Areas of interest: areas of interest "Dongguan Tian'an Digital City, Building D2"
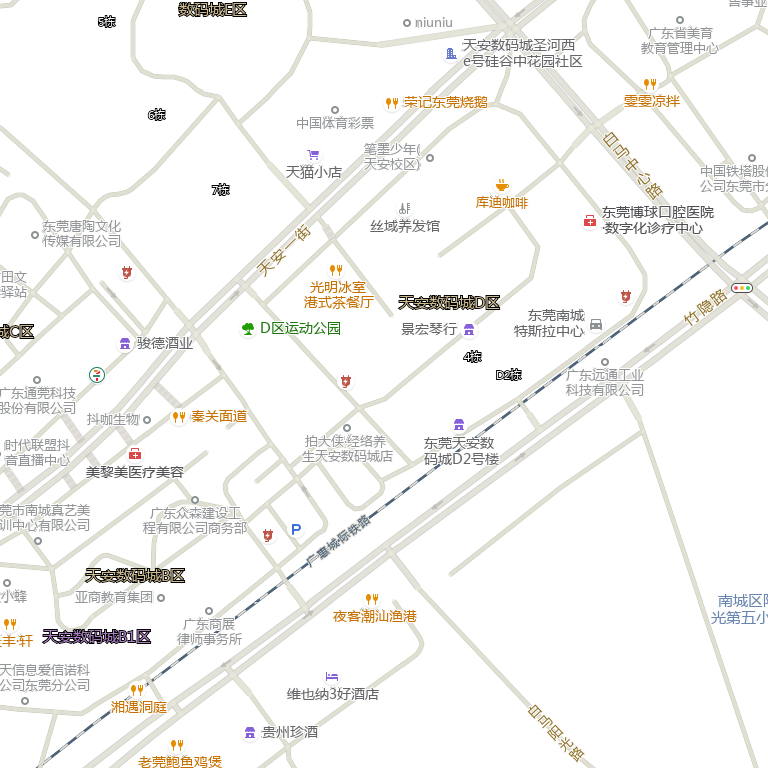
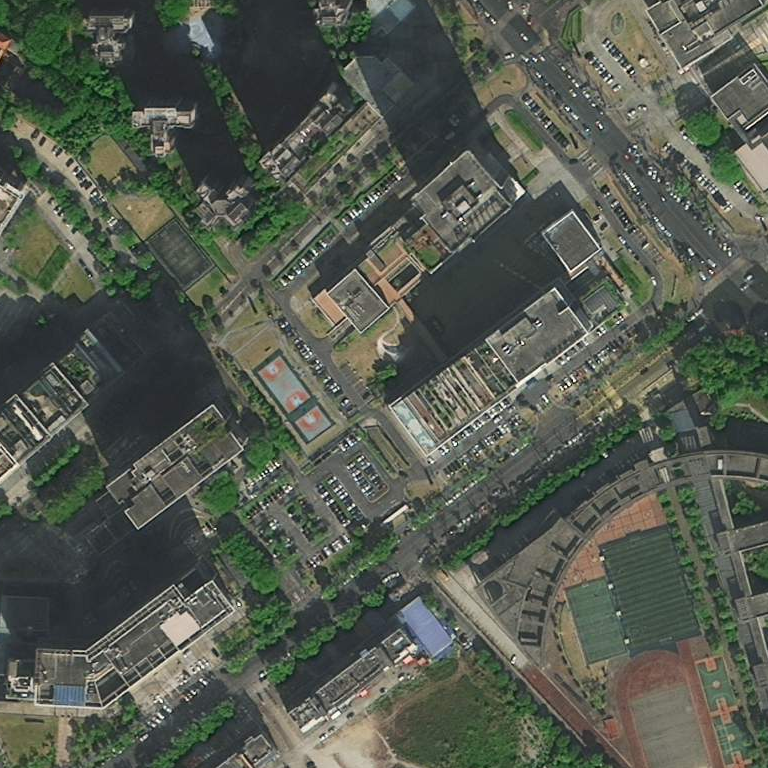